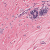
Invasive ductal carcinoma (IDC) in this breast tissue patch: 0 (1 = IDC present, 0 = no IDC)